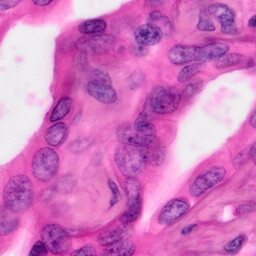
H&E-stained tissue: Pancreatic